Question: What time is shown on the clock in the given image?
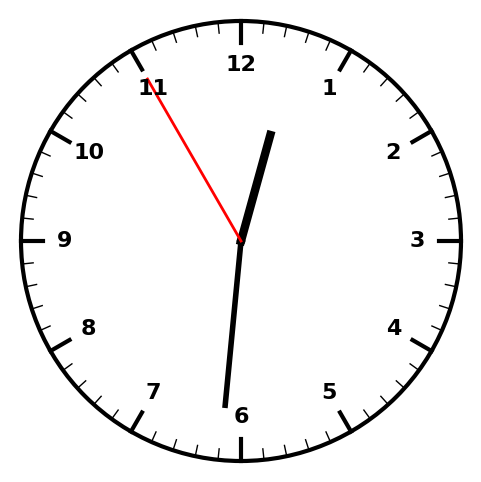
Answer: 12:30:55